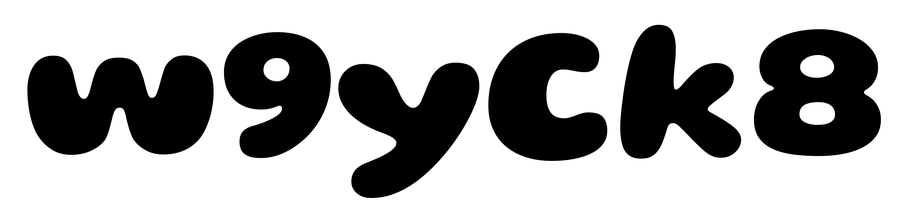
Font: Gluten_ExtraBold